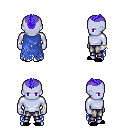
a pixel art fantasy rpg character, male body template, dark elf, purple skin, blue tattered cape, metal pants, blue short mohawk hairstyle, bracelets, black slippers, four views (front, back, left, right), 2x2 character sprite sheet, small pixel art, hard edges, no anti-aliasing